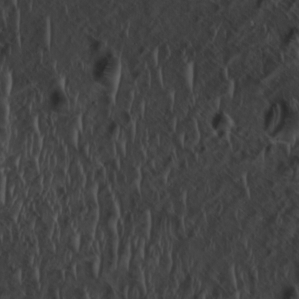
Label: non_frost